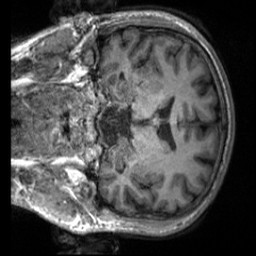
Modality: T1w
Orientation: coronal
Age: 26
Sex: male
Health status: healthy
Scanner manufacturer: siemens
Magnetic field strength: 3 T
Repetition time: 2 s
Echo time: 0.00232 s